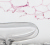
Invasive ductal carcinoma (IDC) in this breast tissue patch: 0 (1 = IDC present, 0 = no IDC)